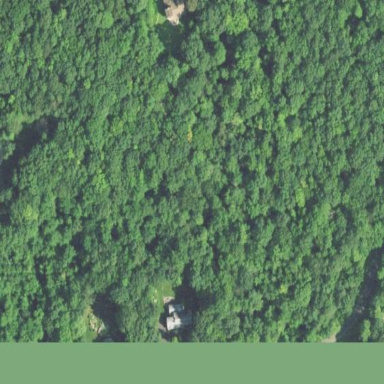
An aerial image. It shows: Existing Preserved Open Space in woodland area.